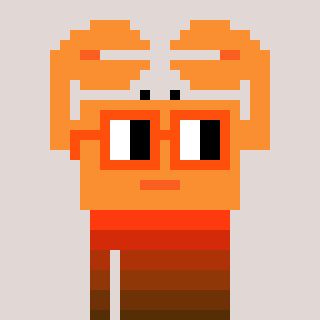
a pixel art character with square orange glasses, a crab-shaped head and a peachy-colored body on a warm background